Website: lowes
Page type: cart
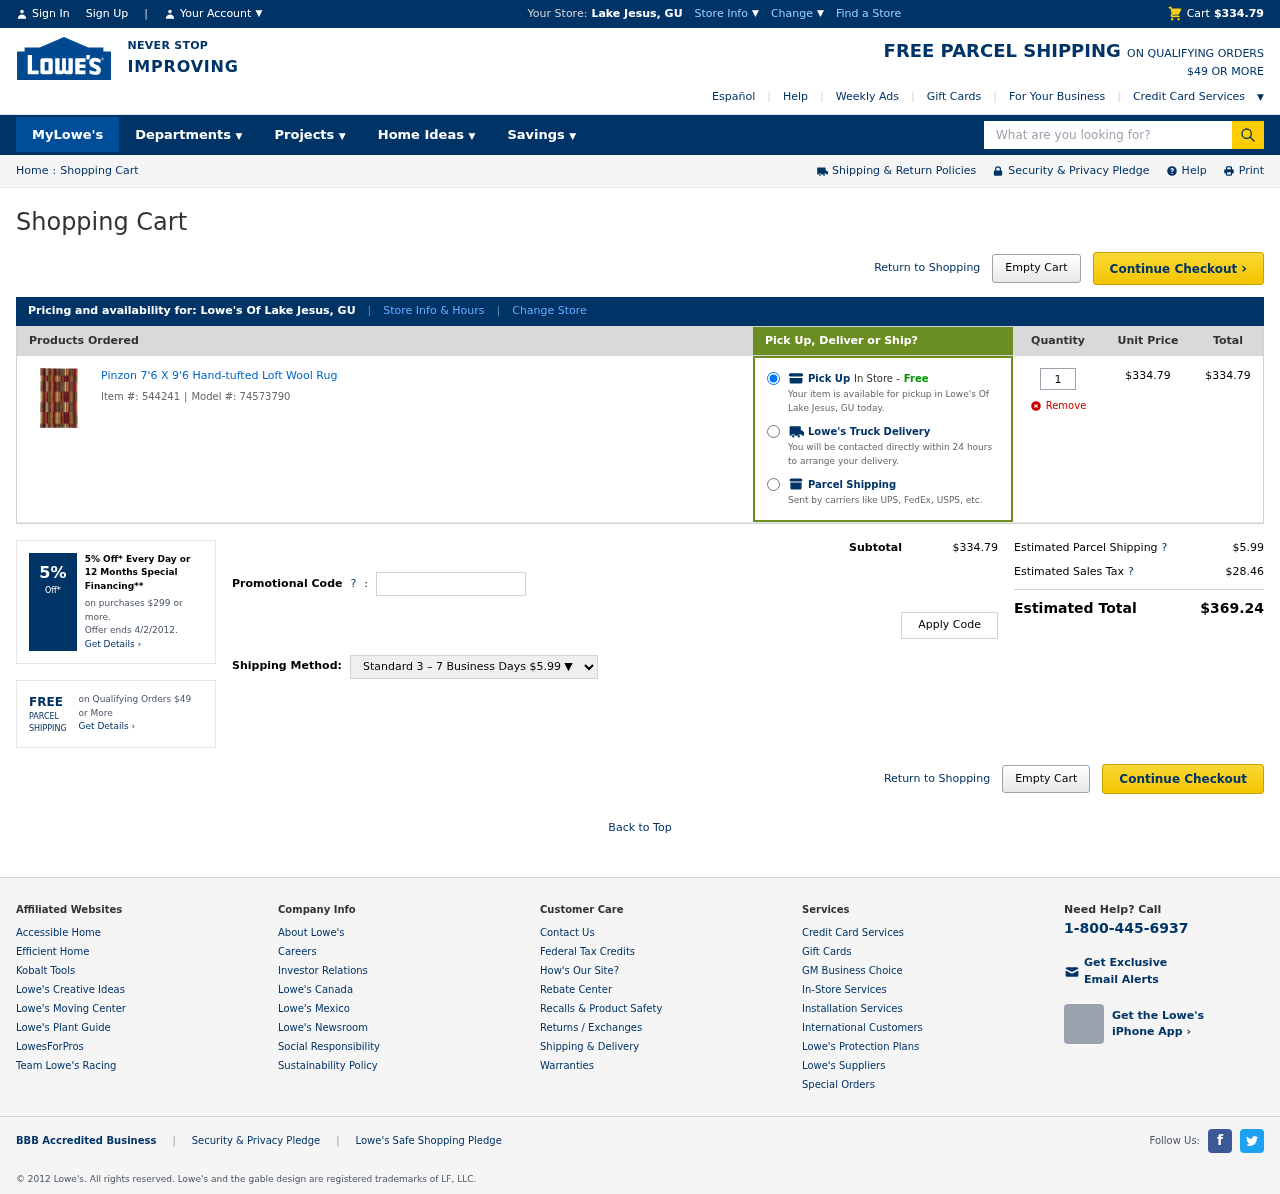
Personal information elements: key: PII_CITY_STATE
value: Lake Jesus, GU
Product elements: key: PRODUCT1_NAME
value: Pinzon 7'6 X 9'6 Hand-tufted Loft Wool Rug
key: PRODUCT1_PRICE
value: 334.79
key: PRODUCT1_QUANTITY
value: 1
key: PRODUCT1_ITEM_NUMBER
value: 544241
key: PRODUCT1_MODEL_NUMBER
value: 74573790
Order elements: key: ORDER_SUBTOTAL
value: $334.79
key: ORDER_ITEM_TOTAL
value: $334.79
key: ORDER_SHIPPING
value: $5.99
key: ORDER_TAX
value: $28.46
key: ORDER_TOTAL
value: $369.24
Search elements: key: HEADER_SEARCH
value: What are you looking for?